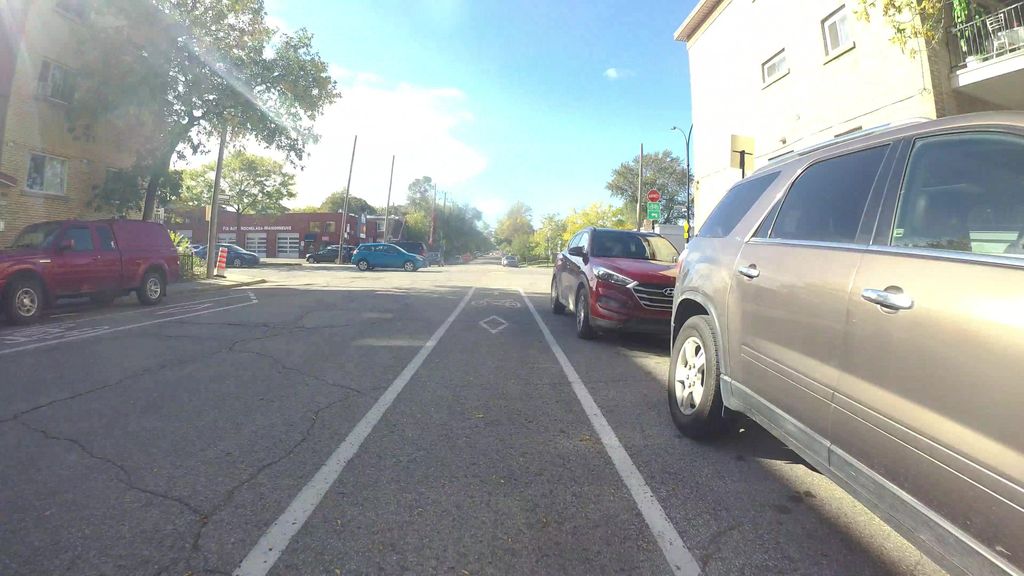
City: montreal